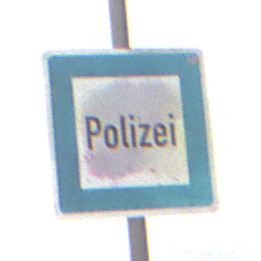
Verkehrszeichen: Polizei
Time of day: MorningAfternoon
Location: Outdoor (Nature)
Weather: Overcast
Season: NotSpecified
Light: Natural